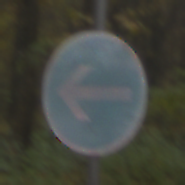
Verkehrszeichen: VorgeschriebeneFahrtrichtungHierLinks
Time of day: MorningAfternoon
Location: Outdoor (Nature)
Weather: Overcast
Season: Autumn
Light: Natural